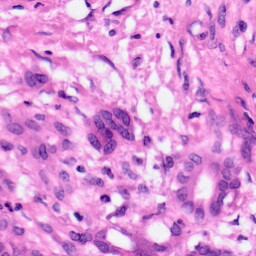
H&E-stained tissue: Pancreatic